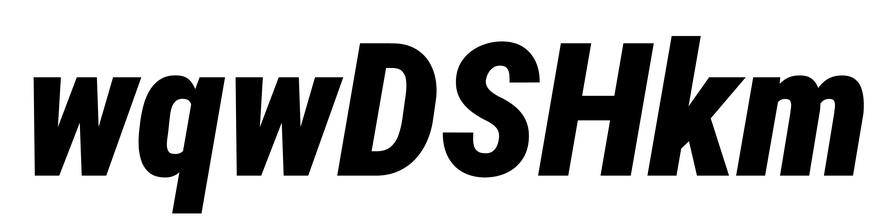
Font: Roboto-Italic_Condensed_Black_Italic